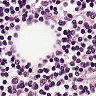
Metastatic tissue present: no